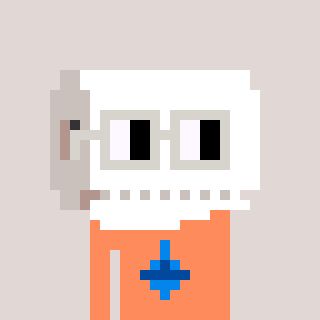
a pixel art character with square light gray glasses, a toiletpaper-full-shaped head and a peachy-colored body on a warm background